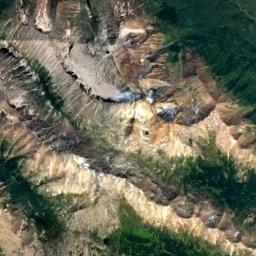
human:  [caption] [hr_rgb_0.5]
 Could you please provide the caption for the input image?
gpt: The mountain has a rugged surface and is covered with some vegetation .

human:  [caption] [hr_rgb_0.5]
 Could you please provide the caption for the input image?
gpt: This mountain is completely covered by vegetation and there is a winding path in it .

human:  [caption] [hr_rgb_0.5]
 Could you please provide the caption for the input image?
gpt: There is not the even mountain .

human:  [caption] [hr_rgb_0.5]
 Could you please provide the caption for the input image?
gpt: The mountain is full of bare land with some green plants .

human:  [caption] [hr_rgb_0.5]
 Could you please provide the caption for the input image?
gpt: There are some ridges and green land on the mountain .